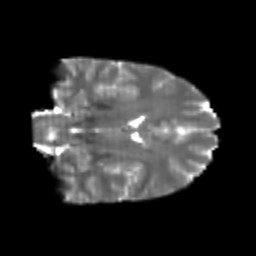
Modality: T2w
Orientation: coronal
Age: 23
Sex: male
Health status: healthy
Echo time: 0.074 s